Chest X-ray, AP view. Patient: 28 years old, sex F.
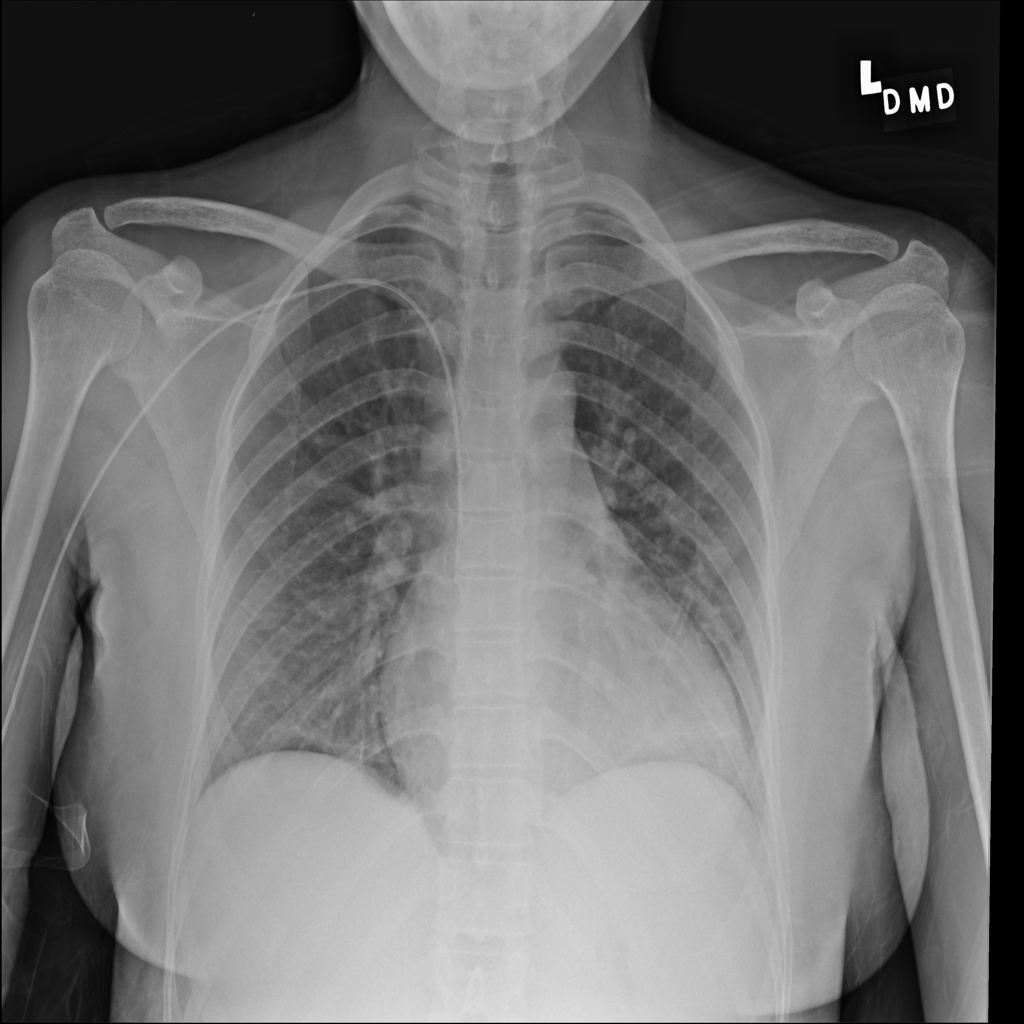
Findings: Atelectasis